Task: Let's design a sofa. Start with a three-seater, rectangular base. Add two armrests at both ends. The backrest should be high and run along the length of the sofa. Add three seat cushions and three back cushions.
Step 259:
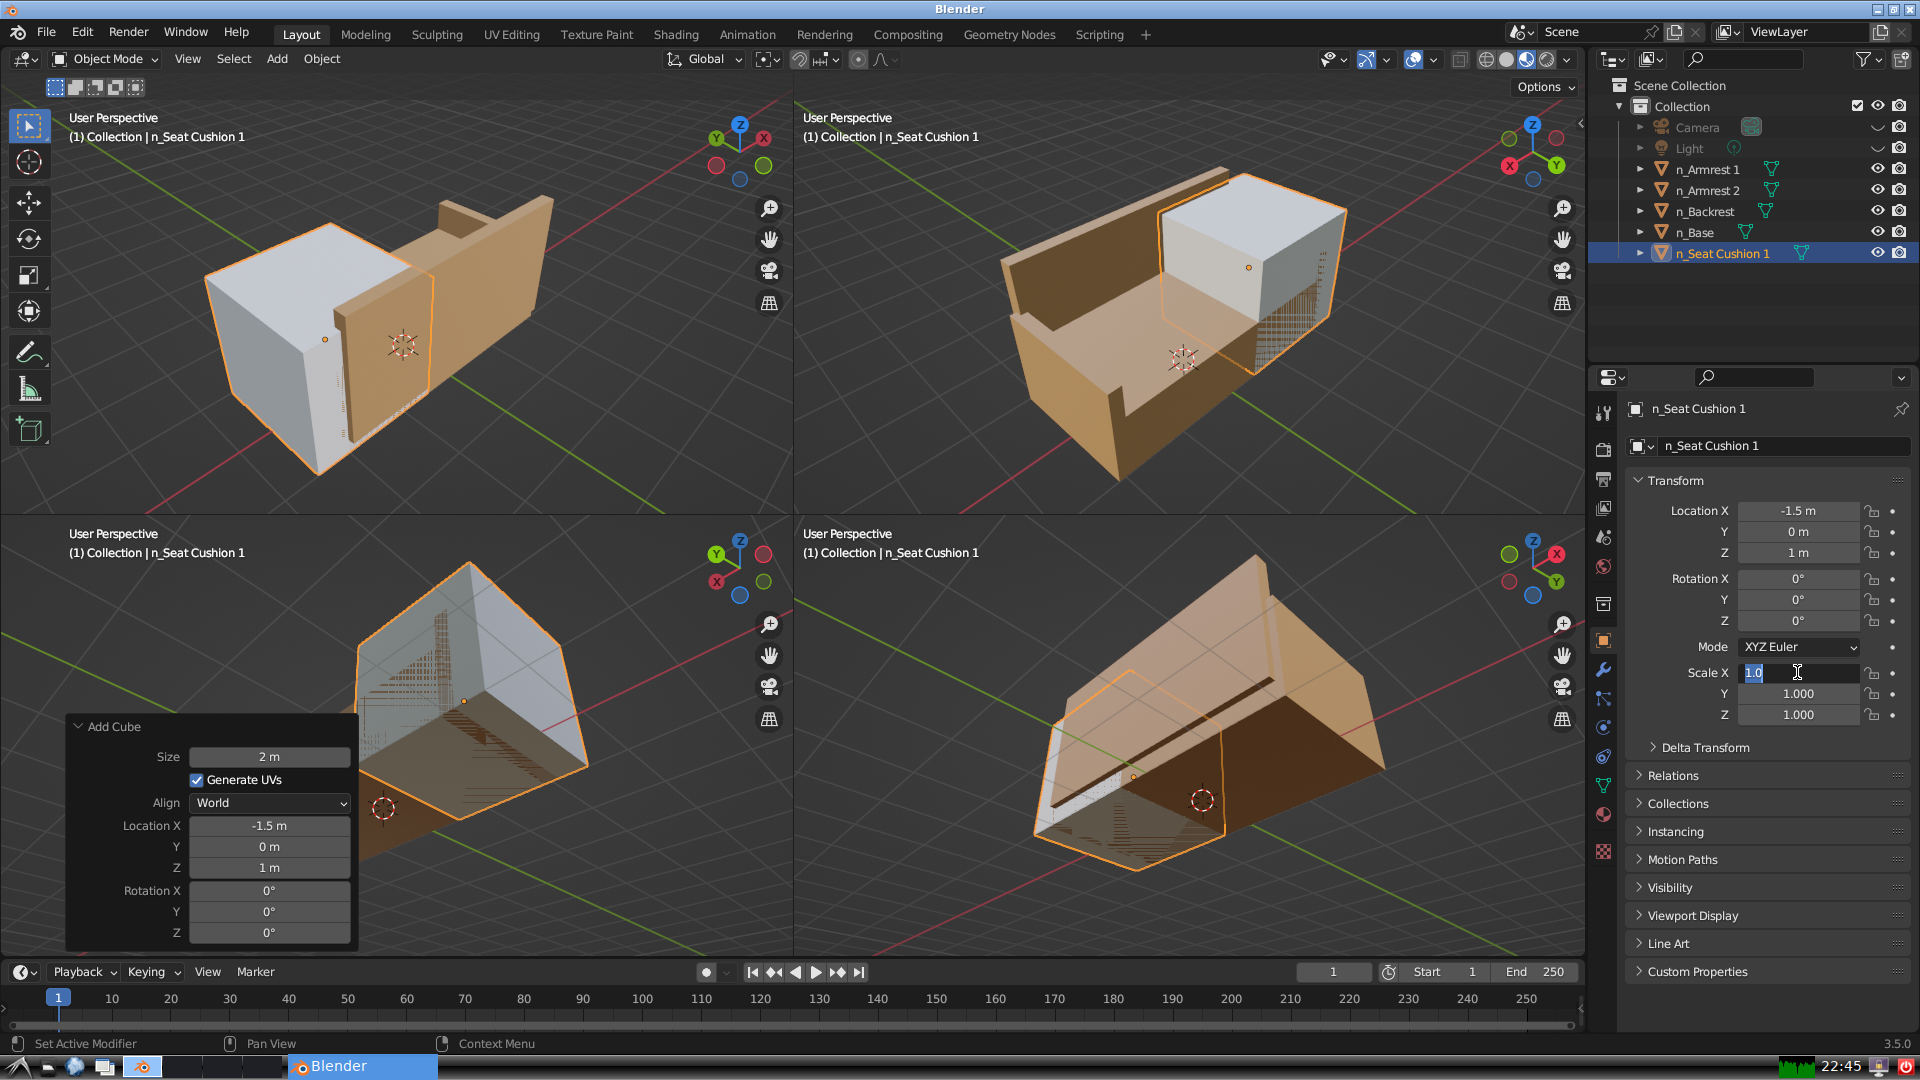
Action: input_text: 0.5